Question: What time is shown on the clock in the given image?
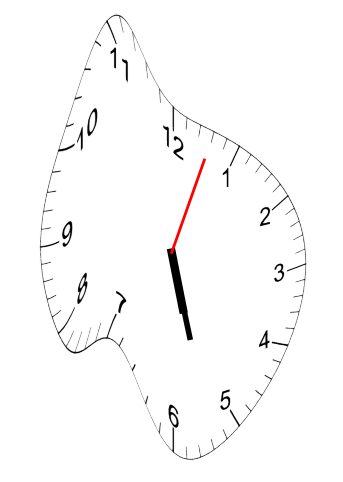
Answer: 05:27:03